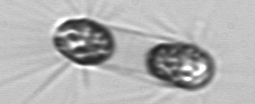
Label: Corethron_hystrix